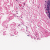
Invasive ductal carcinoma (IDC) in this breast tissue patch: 0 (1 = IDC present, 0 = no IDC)